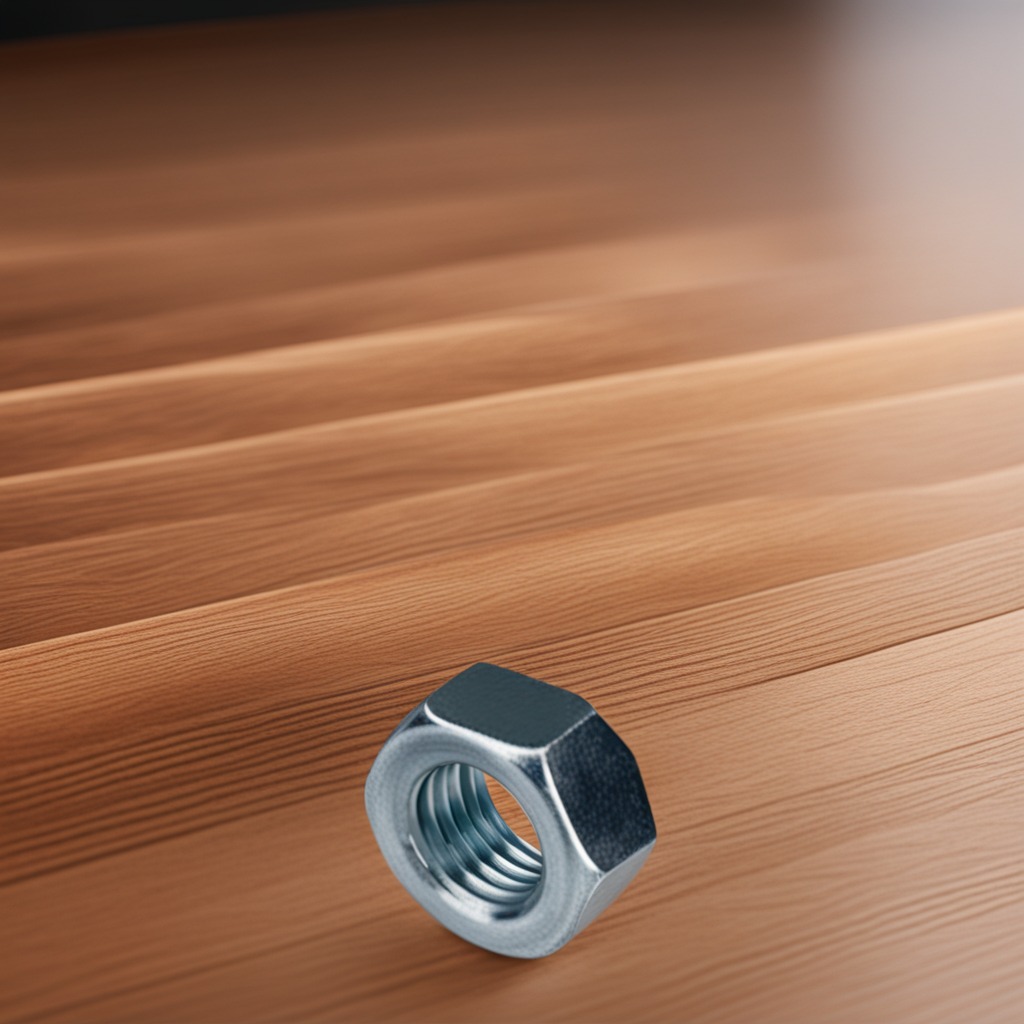
A metal nut is lying on a wooden table in a carpentry studio with rich wood textures side lighting.